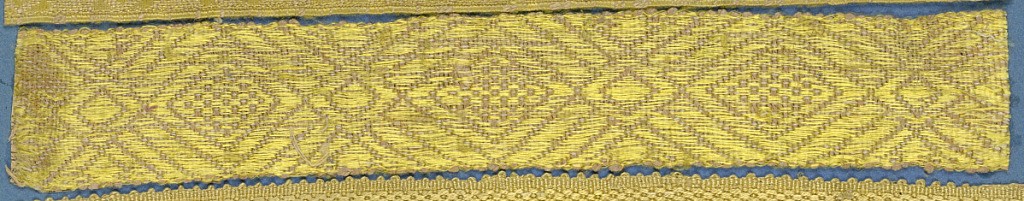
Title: Trimming
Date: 19th century
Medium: silk Technique: woven
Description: Yellow trimming in a design of large lozenges connected by smaller ones.